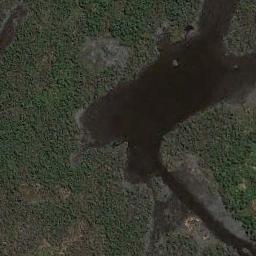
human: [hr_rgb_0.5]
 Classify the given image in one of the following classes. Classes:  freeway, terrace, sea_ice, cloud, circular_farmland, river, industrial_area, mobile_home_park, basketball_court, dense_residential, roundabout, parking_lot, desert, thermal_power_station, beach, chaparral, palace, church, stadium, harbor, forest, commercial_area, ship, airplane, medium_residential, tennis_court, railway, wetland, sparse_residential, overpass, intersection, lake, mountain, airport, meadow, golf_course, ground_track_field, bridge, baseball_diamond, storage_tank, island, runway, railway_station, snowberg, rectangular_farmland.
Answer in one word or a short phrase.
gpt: wetland